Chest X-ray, PA view. Patient: 61 years old, sex M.
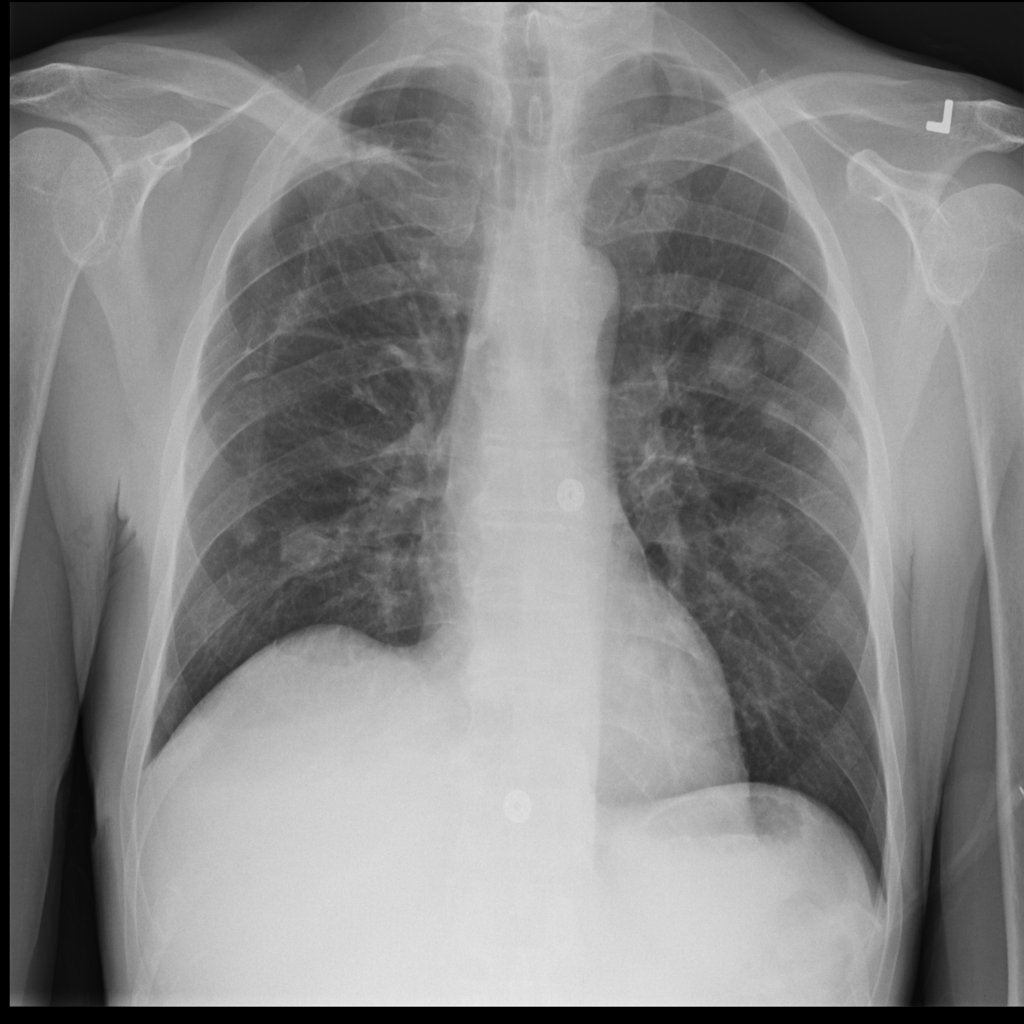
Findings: Nodule